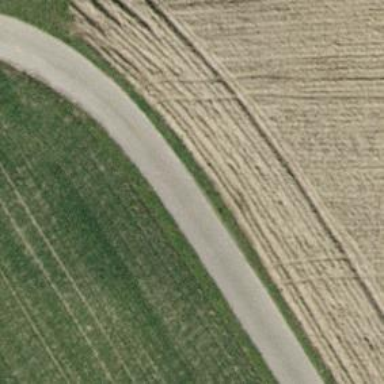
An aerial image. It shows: Well-maintained track road with grade 1 tracktype.